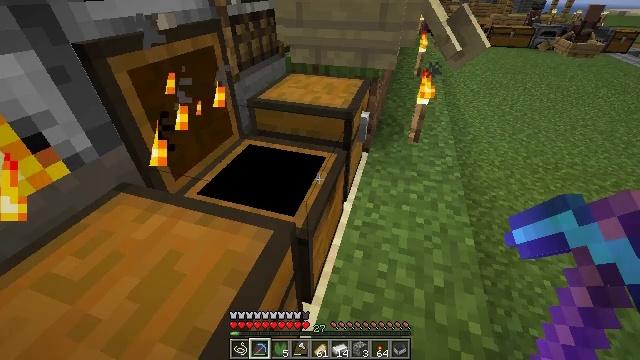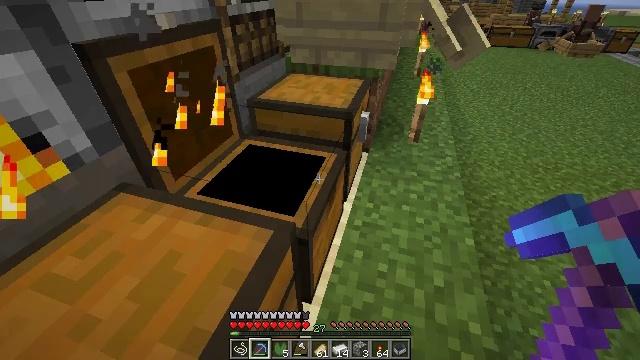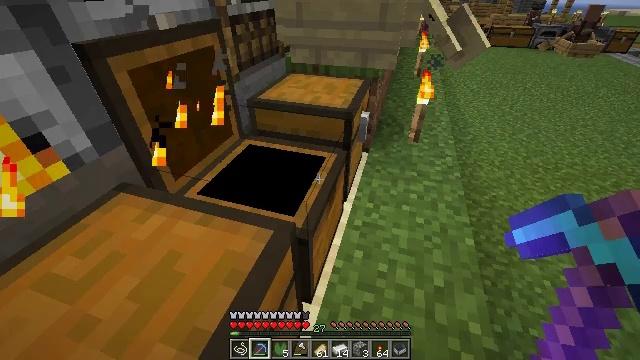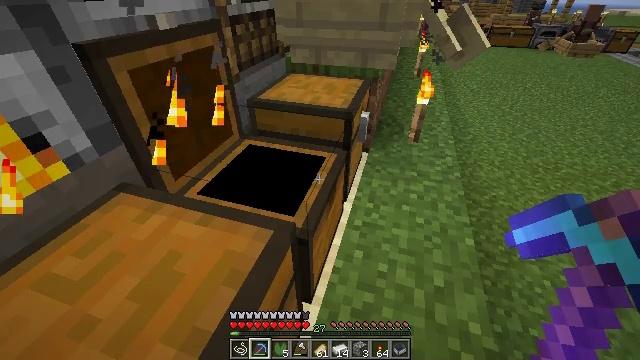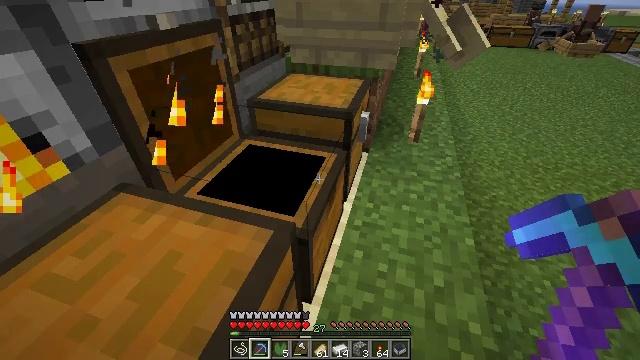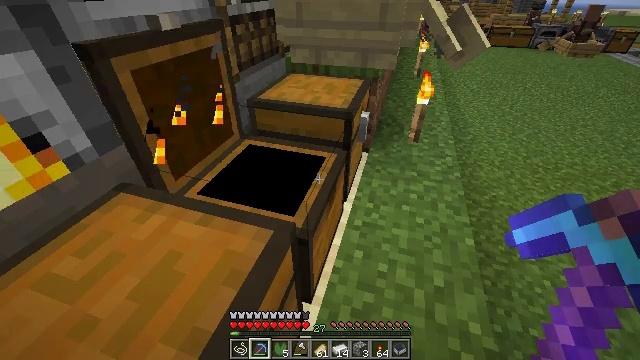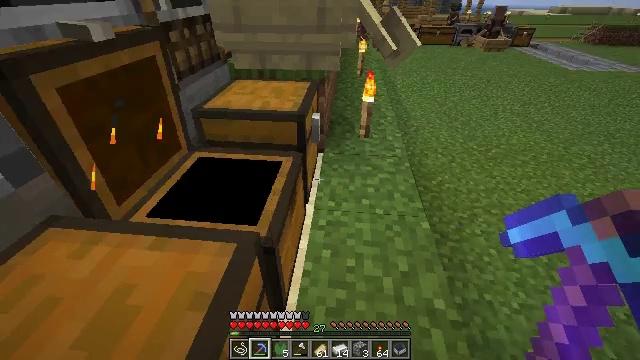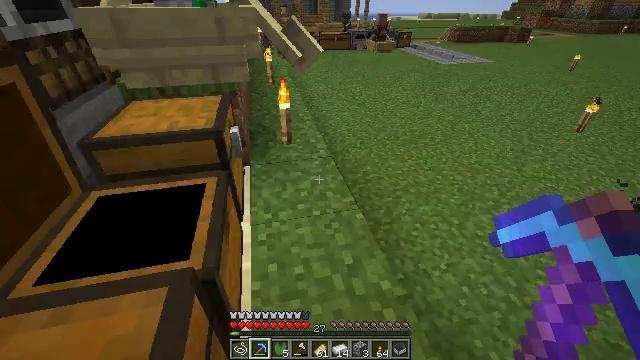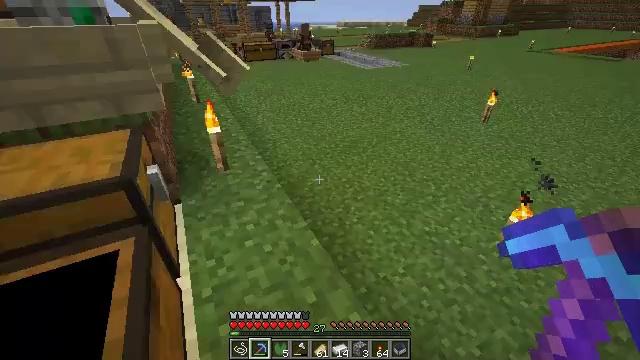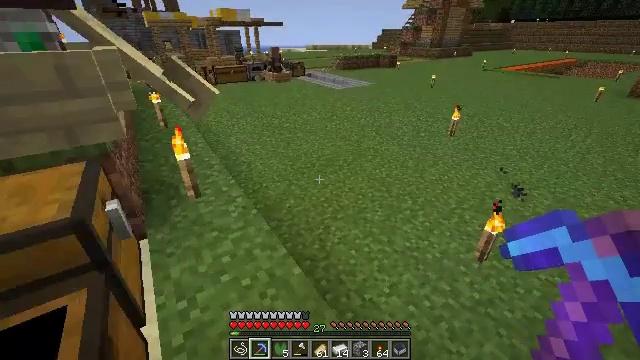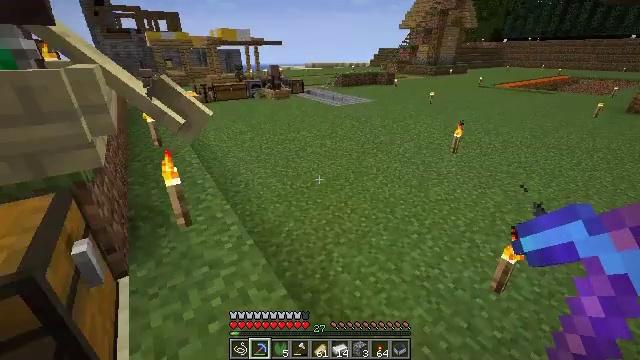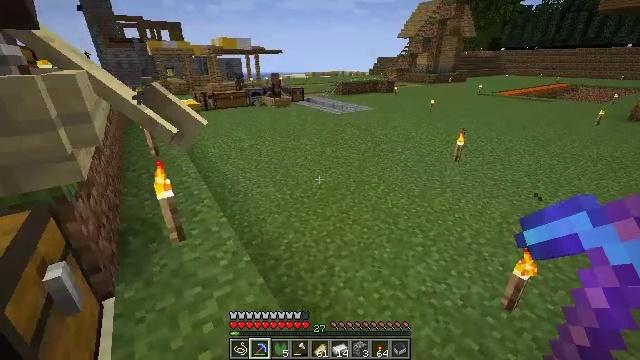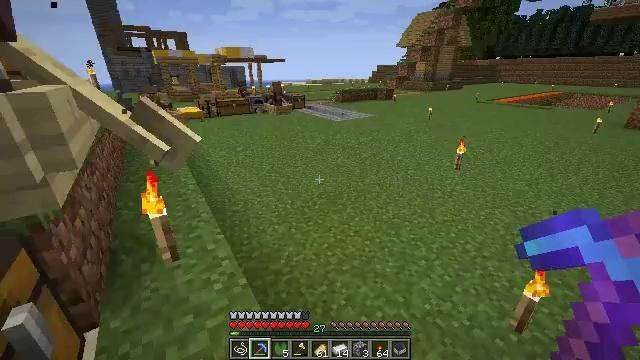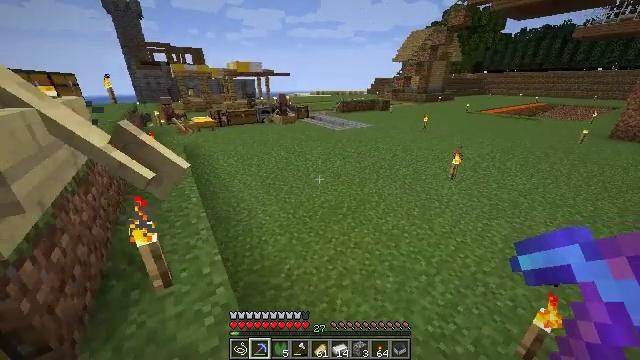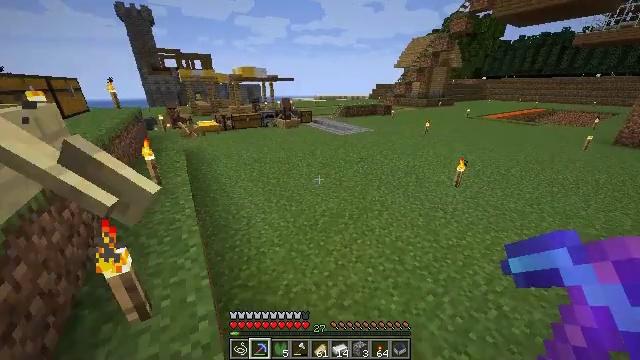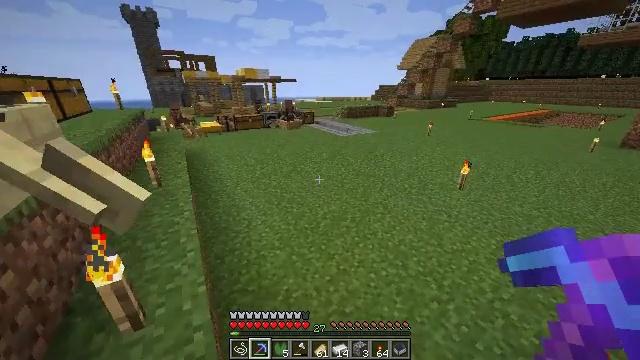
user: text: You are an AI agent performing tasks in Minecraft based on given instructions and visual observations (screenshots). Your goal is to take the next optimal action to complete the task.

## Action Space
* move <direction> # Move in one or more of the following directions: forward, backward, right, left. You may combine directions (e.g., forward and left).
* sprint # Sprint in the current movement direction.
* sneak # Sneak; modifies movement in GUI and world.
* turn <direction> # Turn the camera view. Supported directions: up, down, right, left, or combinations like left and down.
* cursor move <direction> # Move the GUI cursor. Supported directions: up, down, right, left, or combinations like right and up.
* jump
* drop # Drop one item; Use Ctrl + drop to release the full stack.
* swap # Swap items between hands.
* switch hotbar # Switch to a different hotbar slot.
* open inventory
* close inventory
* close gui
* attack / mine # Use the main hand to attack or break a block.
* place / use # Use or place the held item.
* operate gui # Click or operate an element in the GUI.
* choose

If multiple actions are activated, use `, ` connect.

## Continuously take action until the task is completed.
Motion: motion action
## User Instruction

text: Use the crafting table interface to craft a repeater.
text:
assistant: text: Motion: no_op
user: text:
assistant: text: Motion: no_op
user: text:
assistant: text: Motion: no_op
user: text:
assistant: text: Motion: no_op
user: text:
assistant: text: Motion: no_op
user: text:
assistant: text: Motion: turn right
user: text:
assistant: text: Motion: move forward, turn right and up
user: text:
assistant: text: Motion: move forward, turn right and up
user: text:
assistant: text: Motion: move forward, turn right and up
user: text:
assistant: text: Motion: move forward, turn up
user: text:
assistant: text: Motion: move forward, sprint, turn up
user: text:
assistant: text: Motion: move forward, sprint, turn up
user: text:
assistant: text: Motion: move forward, sprint
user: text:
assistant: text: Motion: move forward, sprint
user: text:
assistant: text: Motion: move forward
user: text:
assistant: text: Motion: move forward
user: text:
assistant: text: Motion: move forward
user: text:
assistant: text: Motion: move forward, turn left
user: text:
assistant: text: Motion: move forward, turn left
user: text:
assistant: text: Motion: move forward, jump
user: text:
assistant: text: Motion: move forward, jump
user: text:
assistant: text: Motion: move forward, jump
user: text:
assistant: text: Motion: move forward, jump
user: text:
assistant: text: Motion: move forward, turn left, jump
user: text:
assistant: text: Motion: move forward, turn left, jump
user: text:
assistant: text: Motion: move forward, turn left, jump
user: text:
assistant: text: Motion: move forward, jump
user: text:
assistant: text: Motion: move forward, turn left, jump
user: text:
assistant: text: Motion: move forward, turn left, jump
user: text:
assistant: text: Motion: move forward, turn left, jump